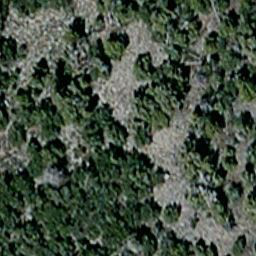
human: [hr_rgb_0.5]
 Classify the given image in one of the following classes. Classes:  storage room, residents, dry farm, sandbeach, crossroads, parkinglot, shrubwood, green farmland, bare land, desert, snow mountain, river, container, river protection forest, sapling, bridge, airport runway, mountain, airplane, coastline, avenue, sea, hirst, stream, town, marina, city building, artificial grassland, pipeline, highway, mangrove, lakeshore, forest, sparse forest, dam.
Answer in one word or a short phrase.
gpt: sparse forest